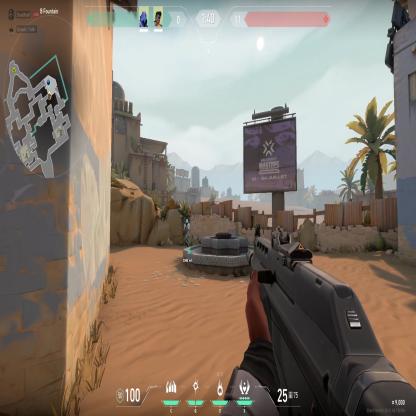
Label: teammate